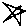
Label: star